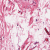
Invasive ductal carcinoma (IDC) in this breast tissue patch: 0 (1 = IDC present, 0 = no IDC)